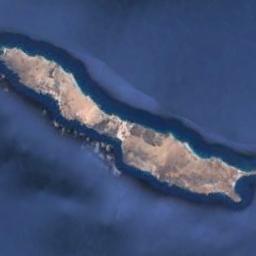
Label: island